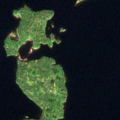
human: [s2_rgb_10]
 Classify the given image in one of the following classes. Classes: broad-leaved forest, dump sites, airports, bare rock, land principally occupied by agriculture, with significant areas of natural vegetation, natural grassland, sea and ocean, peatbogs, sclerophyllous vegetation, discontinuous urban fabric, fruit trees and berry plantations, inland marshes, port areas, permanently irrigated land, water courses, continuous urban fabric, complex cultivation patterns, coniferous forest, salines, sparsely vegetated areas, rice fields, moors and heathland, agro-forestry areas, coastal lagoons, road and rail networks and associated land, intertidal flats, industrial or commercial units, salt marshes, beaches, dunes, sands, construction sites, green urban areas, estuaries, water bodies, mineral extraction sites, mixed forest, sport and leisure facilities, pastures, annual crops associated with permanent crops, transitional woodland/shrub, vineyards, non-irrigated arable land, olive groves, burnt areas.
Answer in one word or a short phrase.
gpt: mixed forest, water bodies